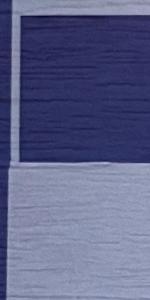
Label: Empty